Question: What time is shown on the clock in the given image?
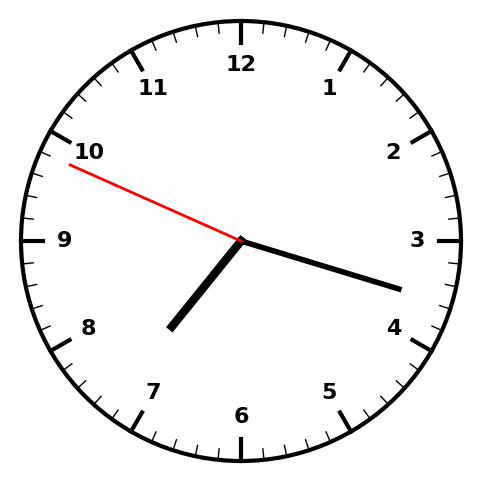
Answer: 07:17:49